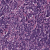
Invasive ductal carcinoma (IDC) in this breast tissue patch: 1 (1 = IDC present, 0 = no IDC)